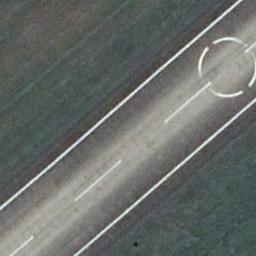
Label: runway